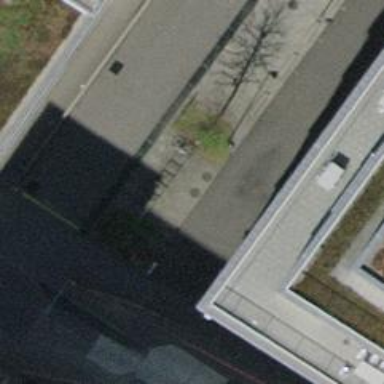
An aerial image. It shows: Bicycle parking area with stands.